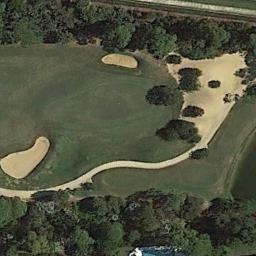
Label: golf_course